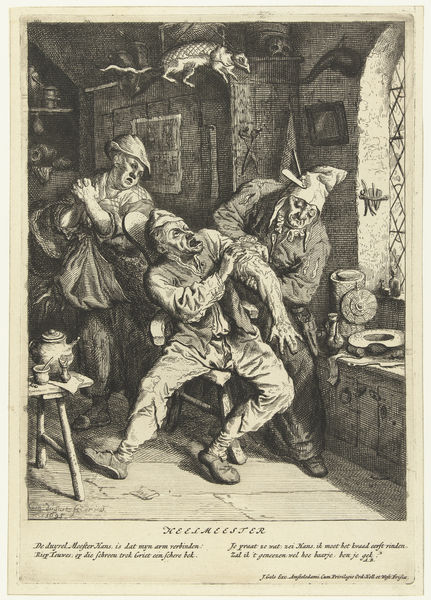
Titel: Heelmeester (titel op object)
Künstler: Cornelis Dusart
Standort: Amsterdam
Institution: Rijksmuseum
Schlagwörter: kampf, menschen, sitzen, fenster, frau, hut, hüte, männer, raum, stuhl, tisch, zimmer, tier, betrunken, regal, arm, bild, horn, innenraum, spiegel, drei, personen, kanne, schrift, schrank, grafik, graphik, hocker, schemel, figuren, angst, essen, stube, becher, truhe, druck, stich, streit, text, beschriftung, arzt, medizin, rolle, totenkopf, schmerz, bettler, armut, wirtshaus, sorge, wirtsstube, gürteltier, wehren, behandlung, quacksalber, trinekn